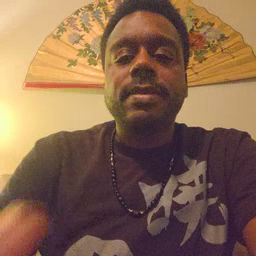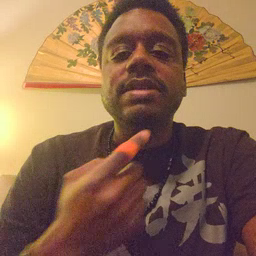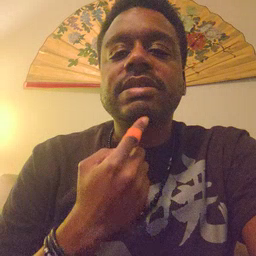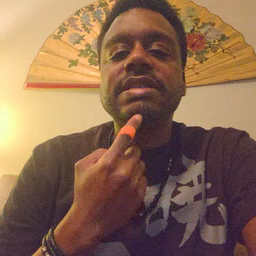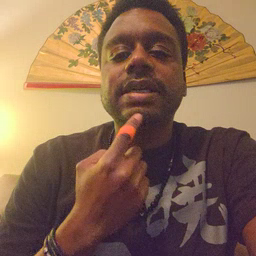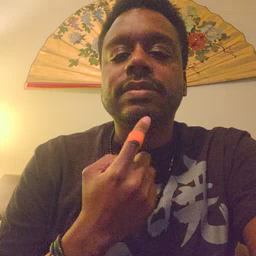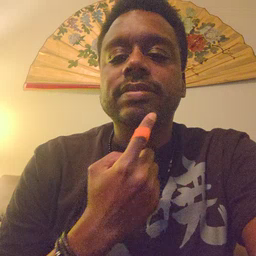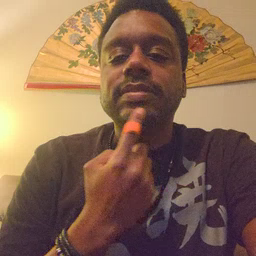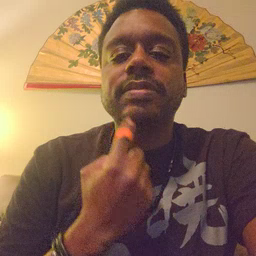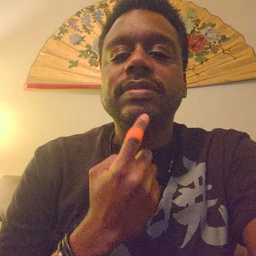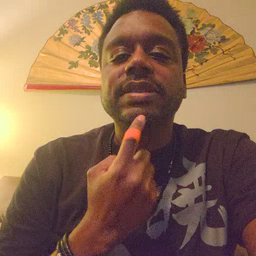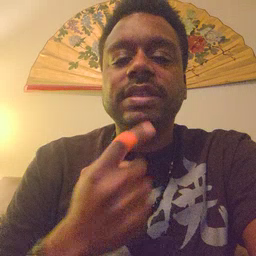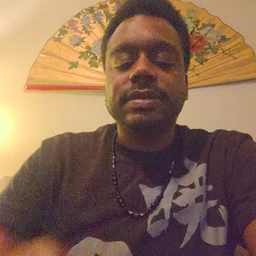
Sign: chin